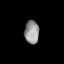
Tissue: lung
Cell type: Epithelial cells
Senescence score: 0.1576
Nuclear area (px): 329
Mean DAPI intensity: 148.663